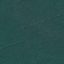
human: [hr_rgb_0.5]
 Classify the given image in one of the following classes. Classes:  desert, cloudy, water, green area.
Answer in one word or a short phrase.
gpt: green area